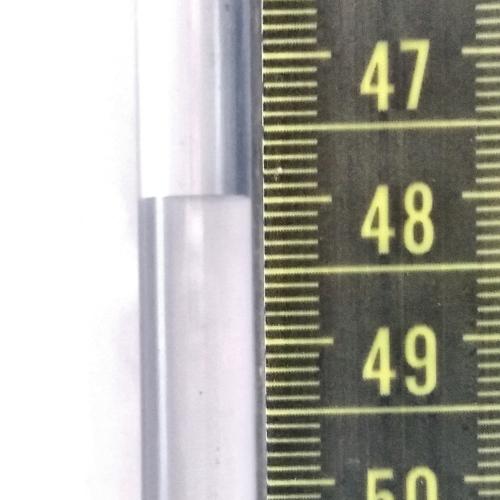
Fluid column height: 48.0 cm